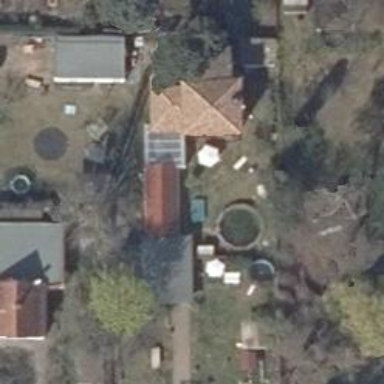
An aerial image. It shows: Swimming pool located in leisure land.